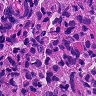
Metastatic tissue present: yes